Question: I have file with a column dates.
I want to get the dates which precede the current date with interval of two years.
I mean; we are 18/08/2021: I want all dates before 18/08/2019. of course with a dynamic date.
so tomorrow i will get all the dates before 19/08/2019

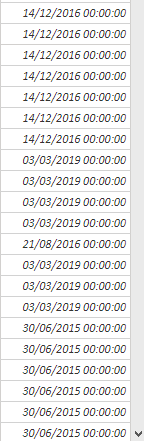
Answer: You can achieve this with a DAX measure as following
'''
Include/Exclude:=
VAR _1 =
DIVIDE(CONVERT ( TODAY () - MAX ( tbl[Dates] ), INTEGER )-1, 365)
VAR _2 =
SWITCH ( TRUE (), _1 > 2, "Include", "Exclude" )
RETURN
_2
'''
<URL>